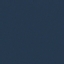
Land use / land cover: SeaLake